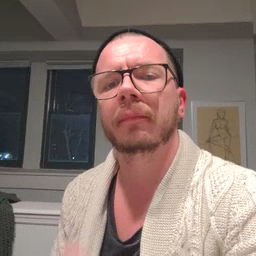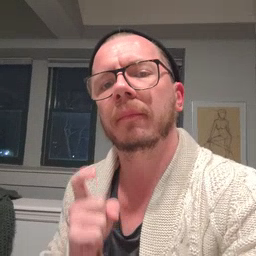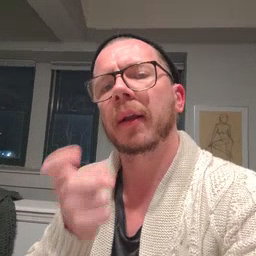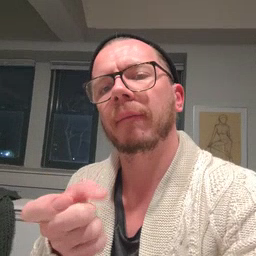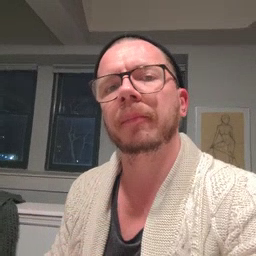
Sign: gift